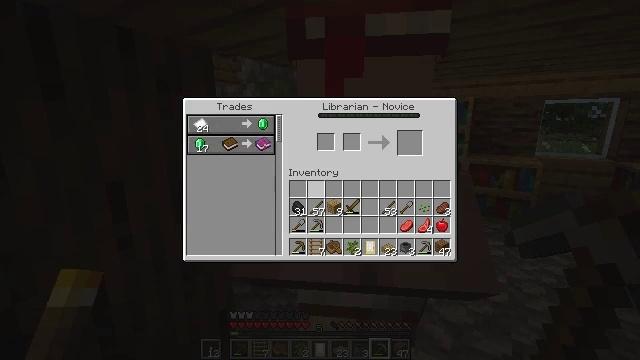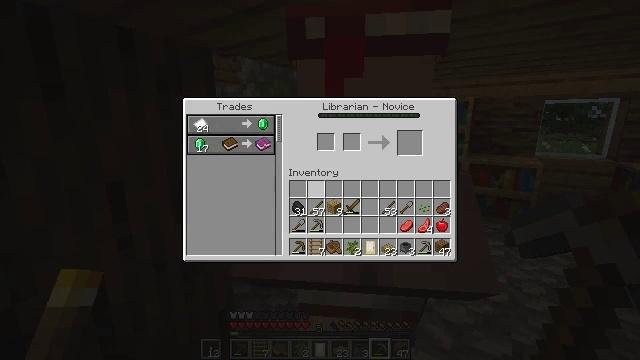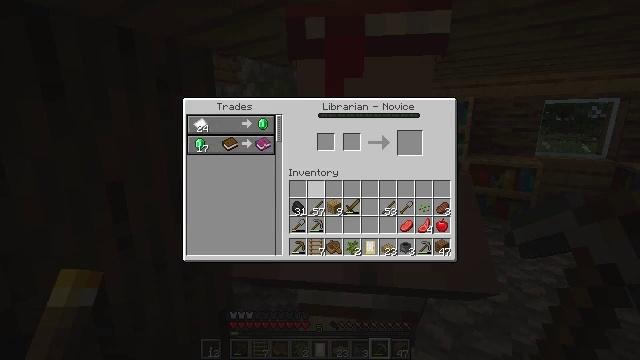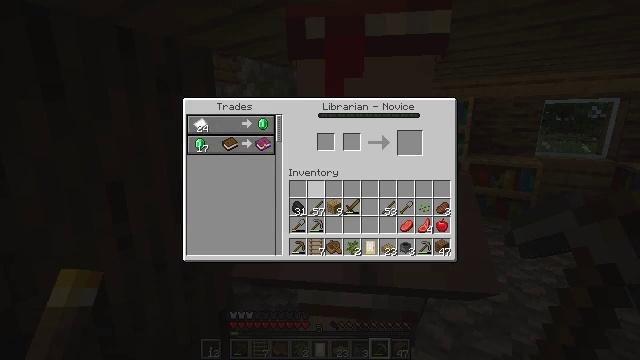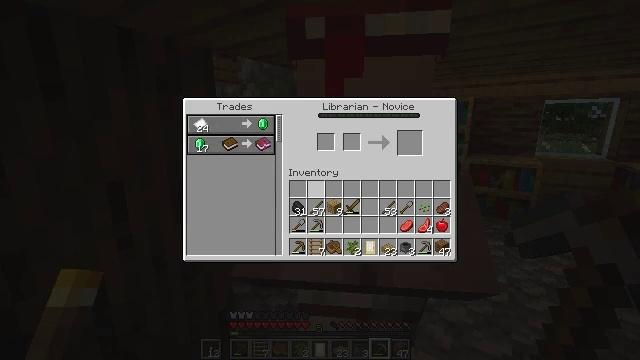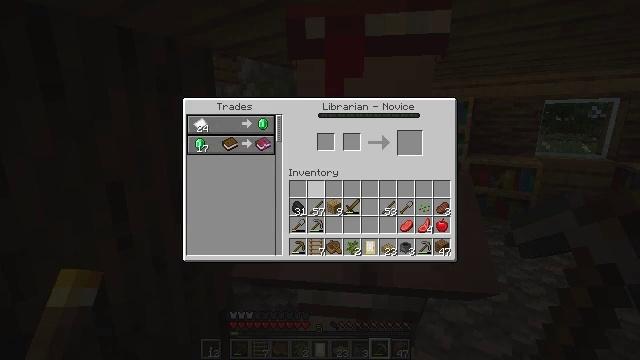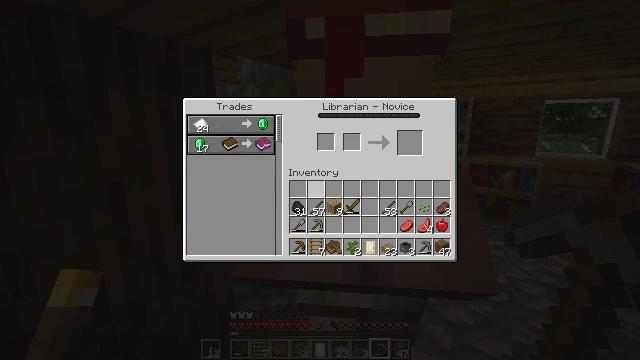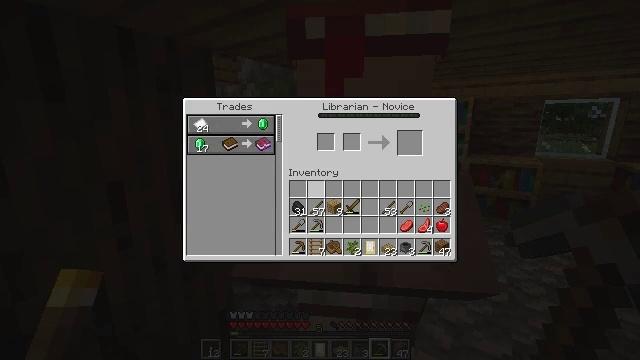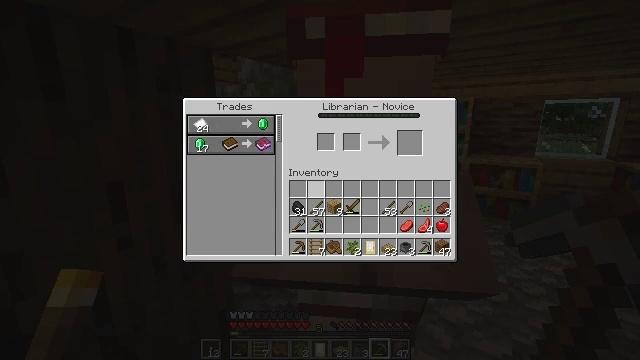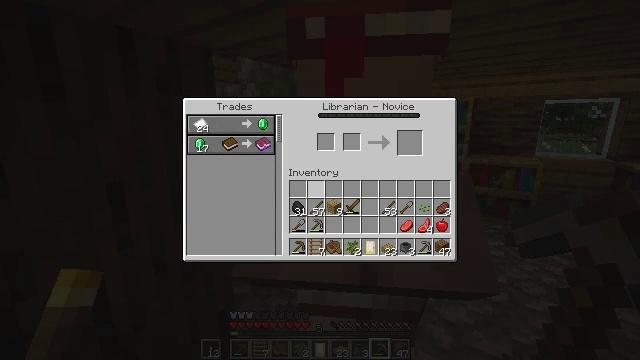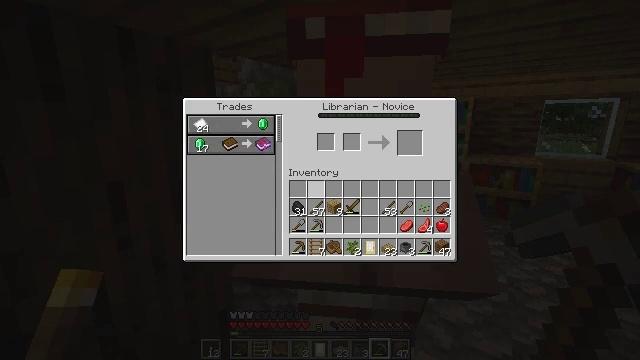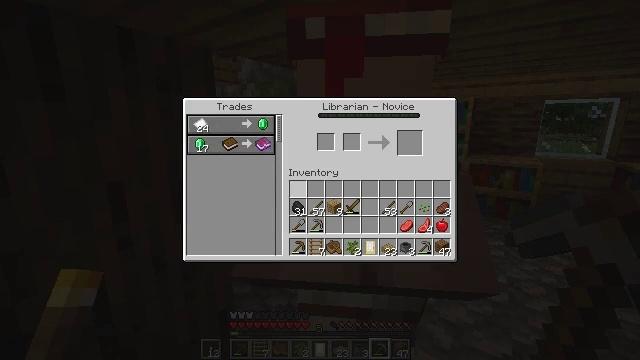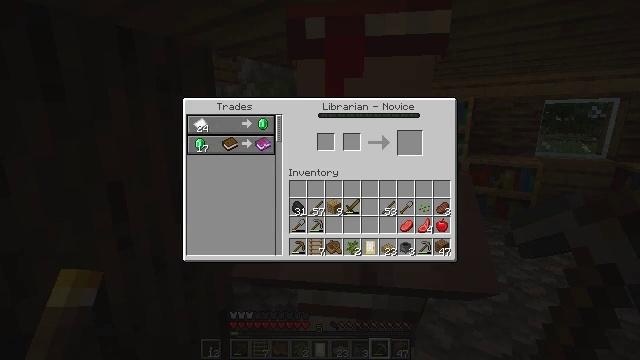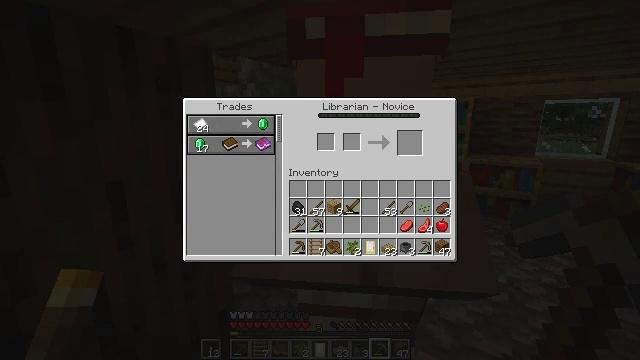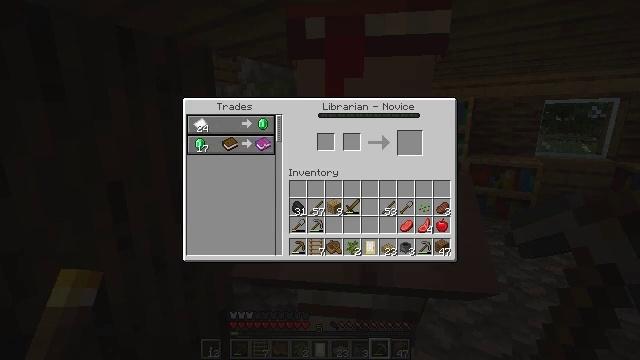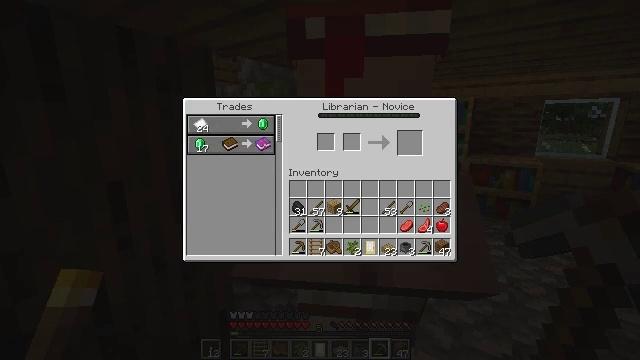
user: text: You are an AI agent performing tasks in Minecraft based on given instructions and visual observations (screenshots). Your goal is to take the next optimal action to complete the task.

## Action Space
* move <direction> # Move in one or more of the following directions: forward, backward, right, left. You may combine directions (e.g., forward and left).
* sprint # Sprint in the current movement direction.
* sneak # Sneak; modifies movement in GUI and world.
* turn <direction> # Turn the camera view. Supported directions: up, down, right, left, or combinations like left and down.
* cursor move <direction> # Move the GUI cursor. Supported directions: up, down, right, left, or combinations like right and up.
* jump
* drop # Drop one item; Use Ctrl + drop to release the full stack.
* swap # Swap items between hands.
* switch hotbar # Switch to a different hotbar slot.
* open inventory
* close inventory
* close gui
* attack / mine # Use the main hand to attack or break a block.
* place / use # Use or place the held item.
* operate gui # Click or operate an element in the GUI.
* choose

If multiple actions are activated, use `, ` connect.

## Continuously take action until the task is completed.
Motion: motion action
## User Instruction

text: Destroy the cauldron to put it in your inventory.
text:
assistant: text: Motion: no_op
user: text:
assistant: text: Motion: no_op
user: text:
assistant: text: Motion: no_op
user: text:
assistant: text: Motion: no_op
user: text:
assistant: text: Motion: no_op
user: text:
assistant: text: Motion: no_op
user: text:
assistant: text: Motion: no_op
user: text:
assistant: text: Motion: no_op
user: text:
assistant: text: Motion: no_op
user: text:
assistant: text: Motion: no_op
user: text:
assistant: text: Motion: cursor move left
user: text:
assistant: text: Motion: cursor move left
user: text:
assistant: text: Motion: cursor move left and up
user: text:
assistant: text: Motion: cursor move left and up
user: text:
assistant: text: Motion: no_op
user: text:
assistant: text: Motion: no_op
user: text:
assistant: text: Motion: no_op
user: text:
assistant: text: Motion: no_op
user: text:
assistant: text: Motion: no_op
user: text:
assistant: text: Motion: no_op
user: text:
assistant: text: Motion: no_op
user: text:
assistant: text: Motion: no_op
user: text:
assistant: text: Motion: no_op
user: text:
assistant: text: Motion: cursor move up
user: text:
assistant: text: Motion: no_op
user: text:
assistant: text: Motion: no_op
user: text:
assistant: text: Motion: no_op
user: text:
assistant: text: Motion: no_op
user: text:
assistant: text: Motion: no_op
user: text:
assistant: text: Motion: no_op